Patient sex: M
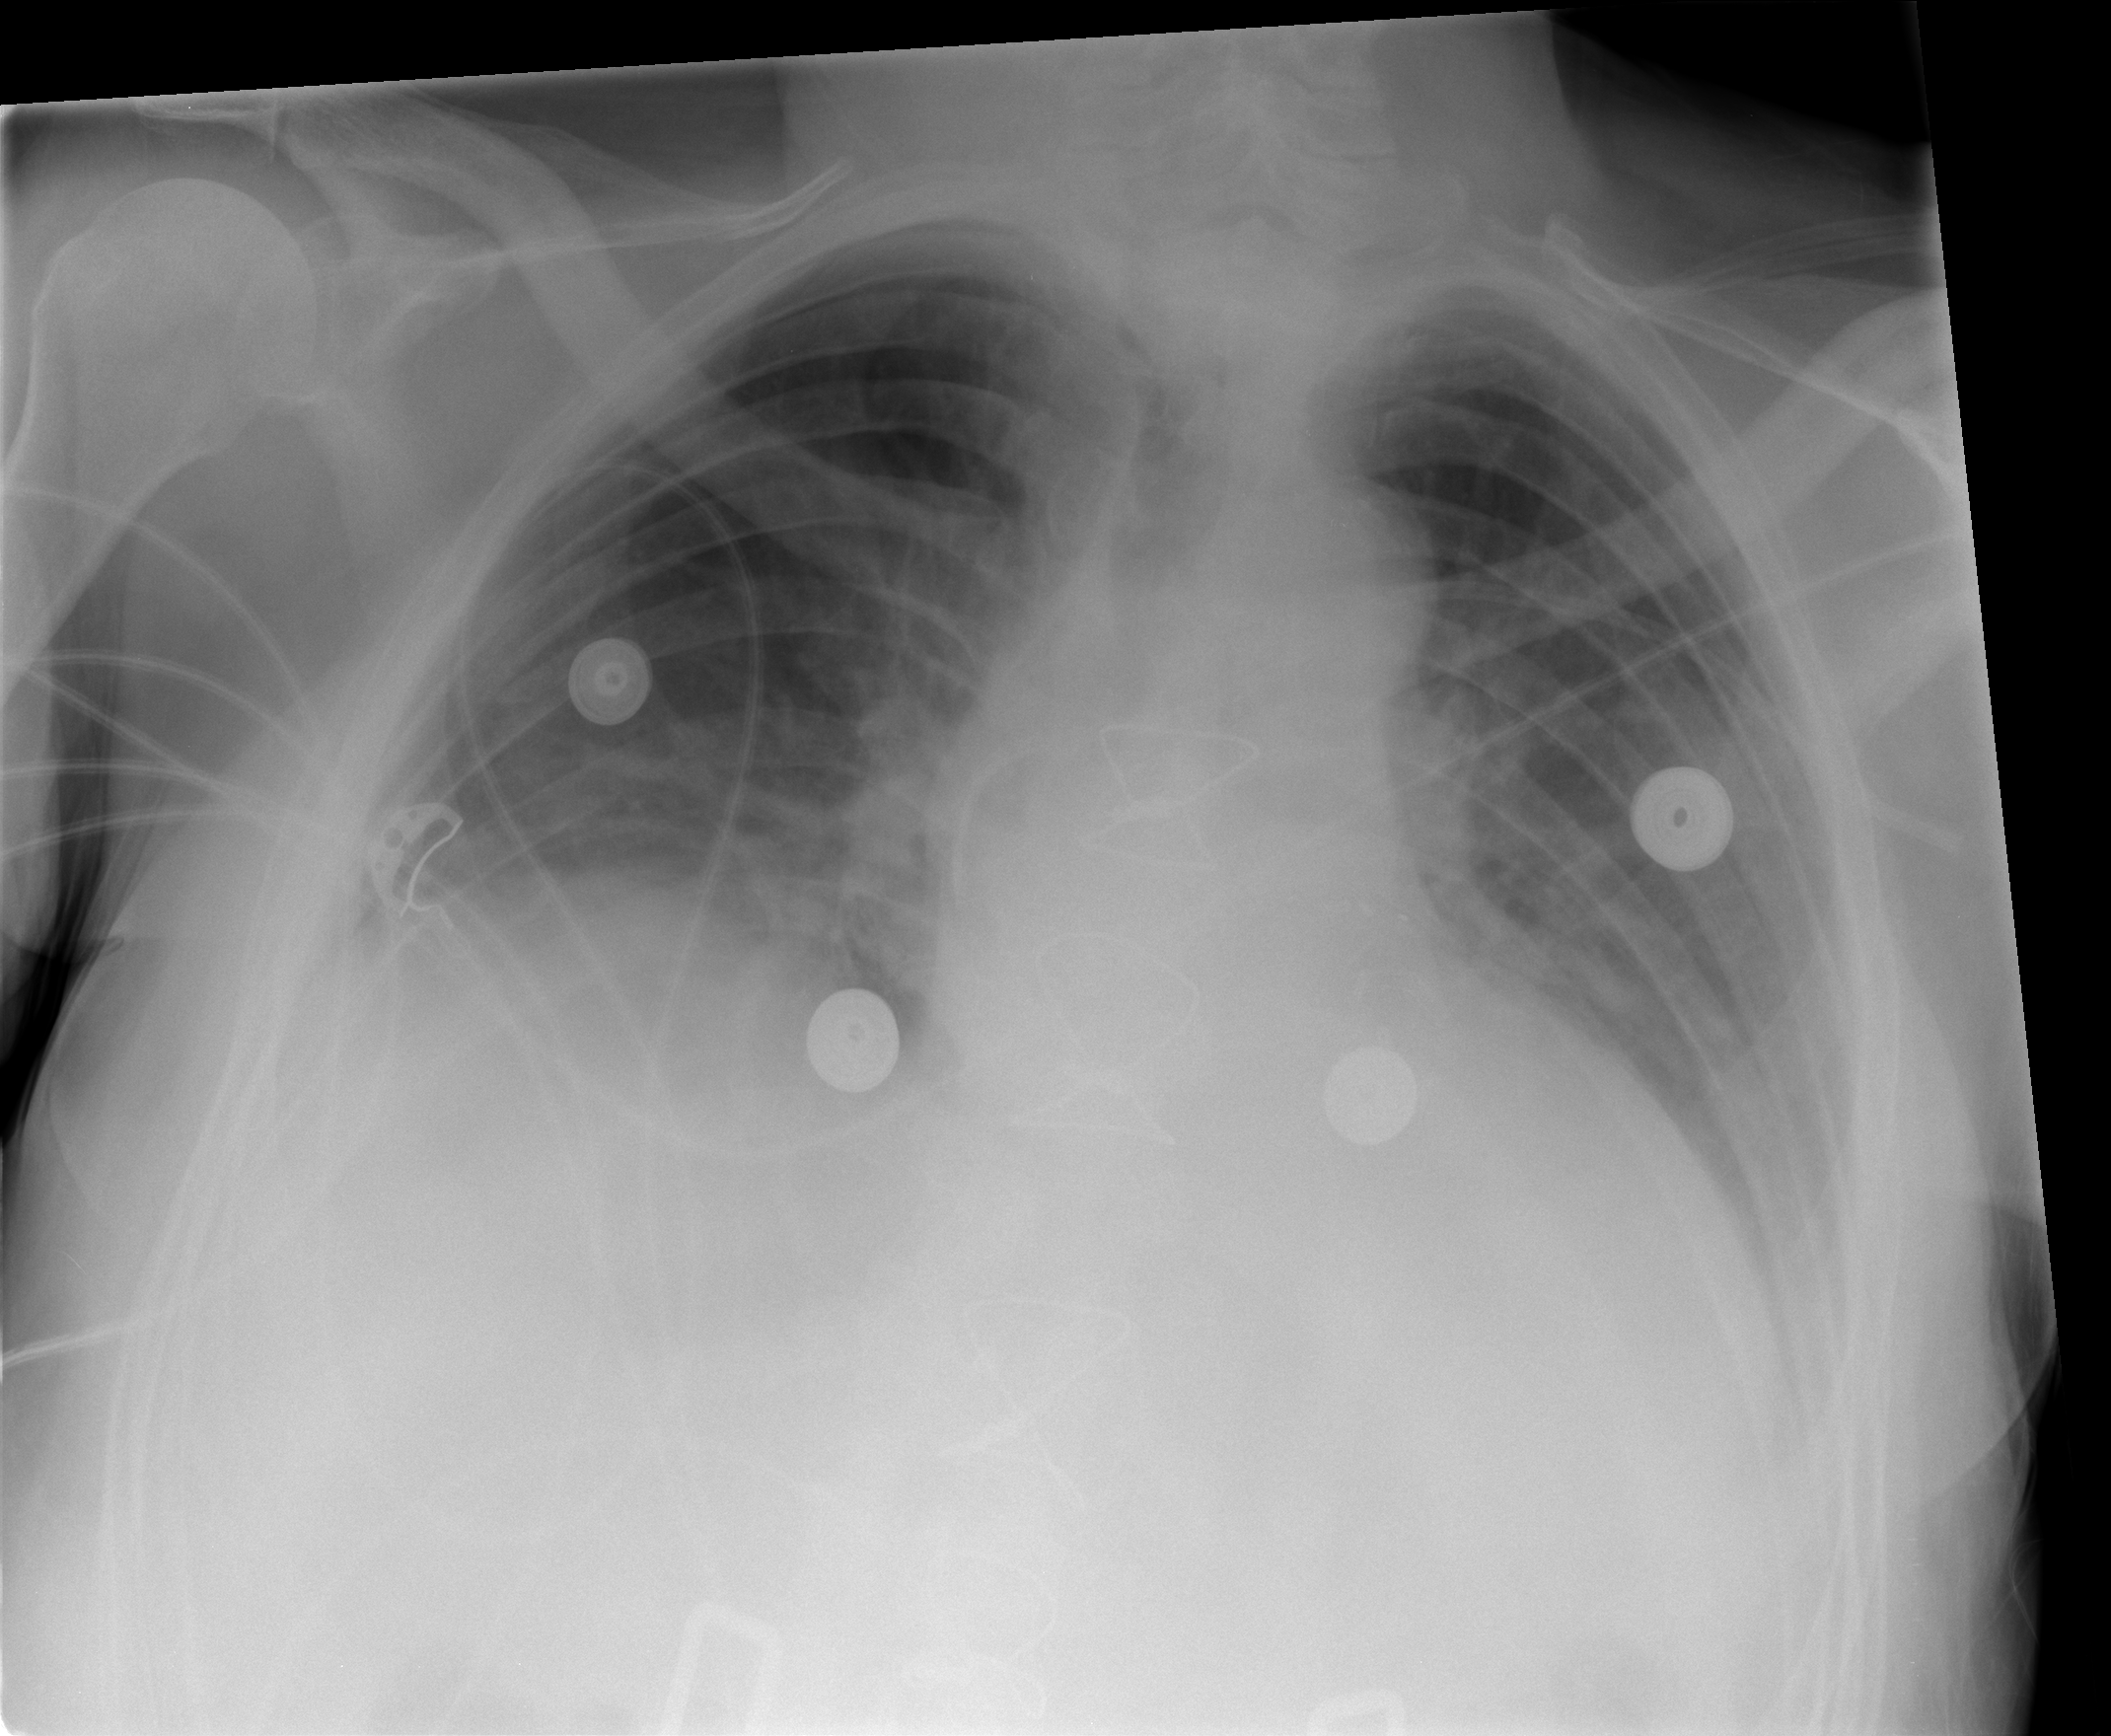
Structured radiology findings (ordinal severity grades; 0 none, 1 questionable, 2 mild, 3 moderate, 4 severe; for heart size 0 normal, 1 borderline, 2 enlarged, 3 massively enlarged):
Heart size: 2
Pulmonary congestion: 1
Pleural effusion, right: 2
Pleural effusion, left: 2
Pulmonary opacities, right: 0
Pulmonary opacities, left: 0
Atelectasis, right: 2
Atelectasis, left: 2